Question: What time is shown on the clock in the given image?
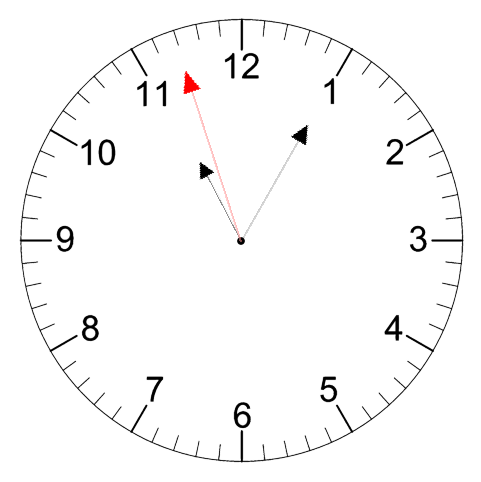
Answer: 11:04:57